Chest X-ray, PA view. Patient: 45 years old, sex F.
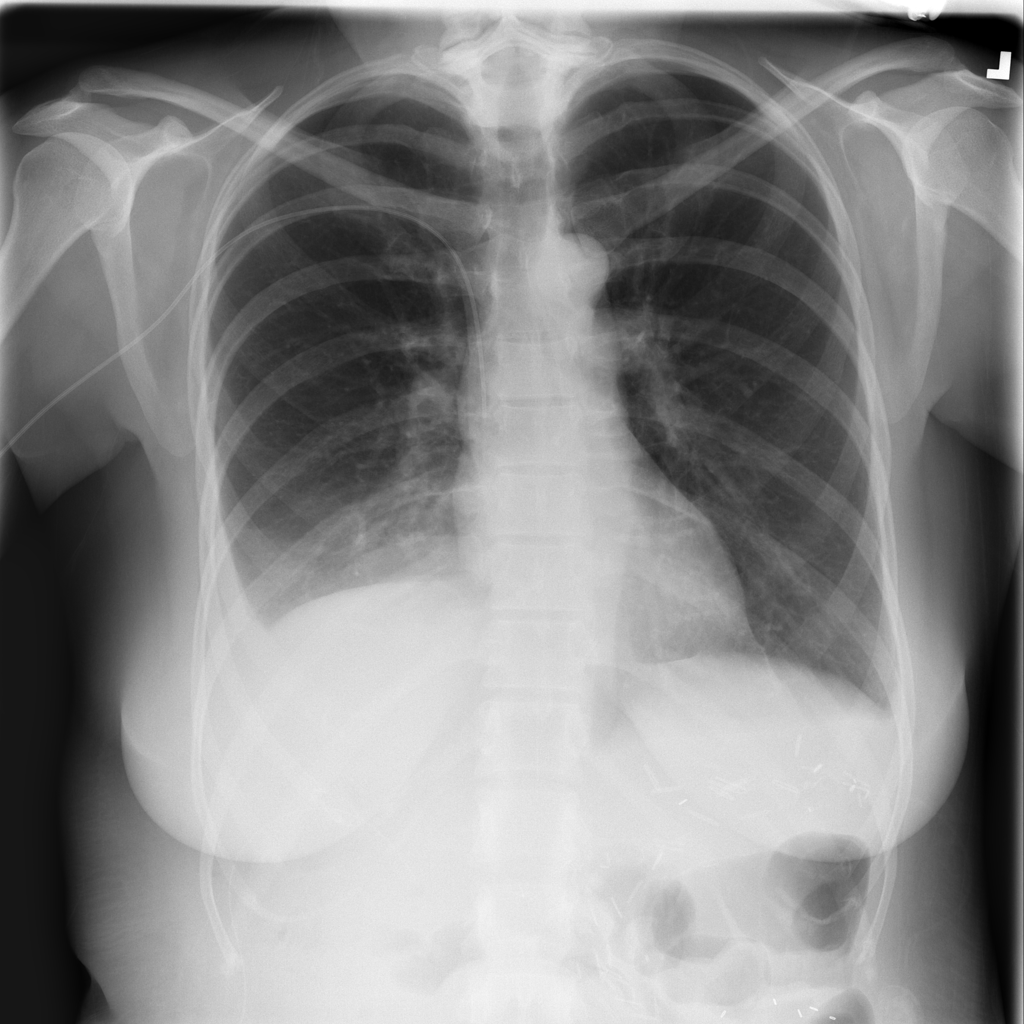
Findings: Effusion